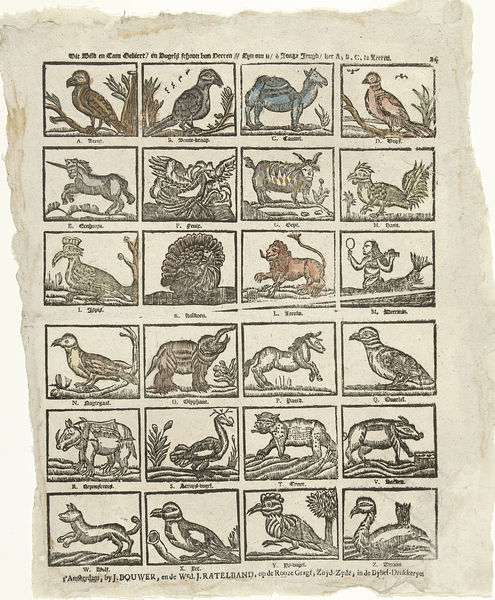
Titel: Dit Wild en Tam Gediert / en Vogels schoon van Veeren // Zijn om u / o Jonge Jeugd / het A, B, C, te Leeren. (titel op object)
Künstler: weduwe Jeronimus Ratelband
Standort: Amsterdam
Institution: Rijksmuseum
Schlagwörter: blue, feathers, figures, green, old, yellow, nature, orange, drawing, paper, gravure, animals, bird, dog, etching, graphic, illustration, birds, index, cheval, cat, chat, esquisse, dessin, lion, board, medieval, squares, animal, cow, horse, mythical, tiger, horn, oxen, goat, ram, sheep, animaux, oiseaux, chimère, page, livre, camel, text, big, turkey, chart, diagram, manuscript, canard, écriture, parrot, perroquet, boar, wildlife, chameau, leopard, pig, wolf, elephant, unicorn, sketches, beaks, tigre, swan, pelican, mermaid, duck, bray, catalogue, licorne, hog, chèvre, sparrow, hand colored, waterfowl, rhino, bête, species, taxonomy, sanglier, dinde, bestiaire, oisieau, aide-mémoire, maremade, pny, toucan, weasel, mermaids, penguin, rhinoceros, dodo bird, ferret, animal study, torn paper, guse, exotiques, chimères, répertoire